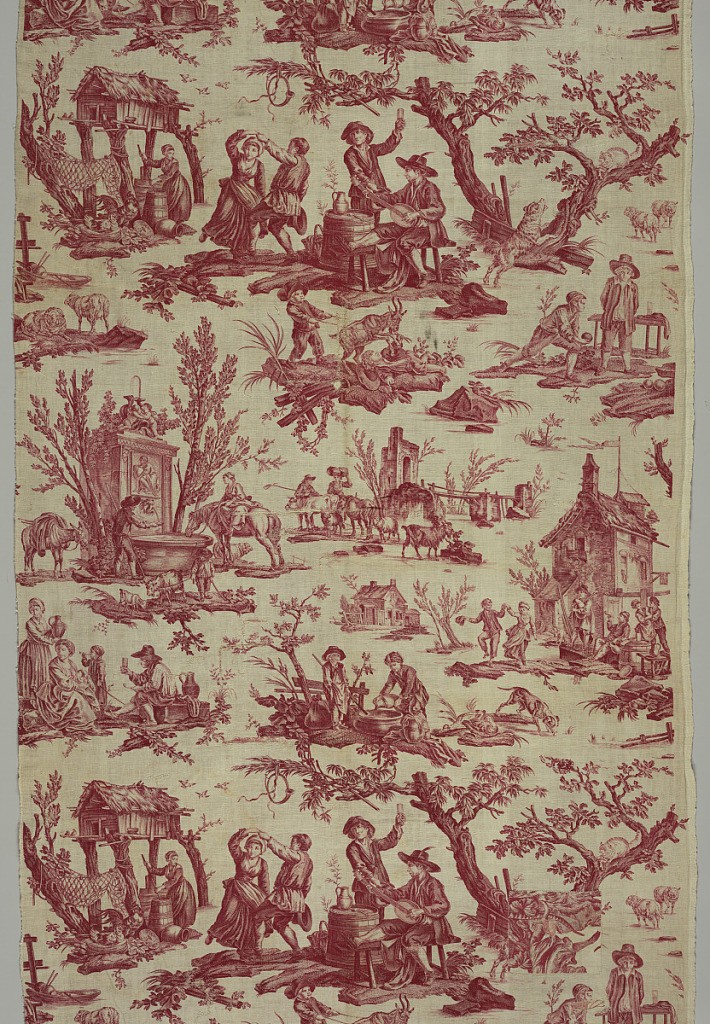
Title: "L'abreuvoir' (The Well)
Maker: Jean-Baptiste Huët, French, 1745–1811
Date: ca. 1792
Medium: Technique: Plain weave foundation. Printed (with a mordant for red) by engraved plate.
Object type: Textile
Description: Several scenes, most involving water or drinking. Included are: village well with animals drinking, drinking outside a tavern and drinking as an accompaniement to dancing. In red on white.